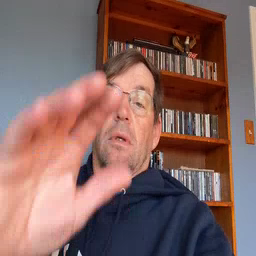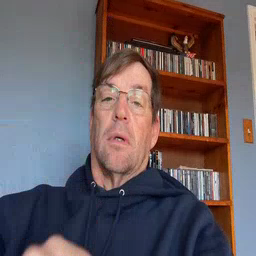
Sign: mitten